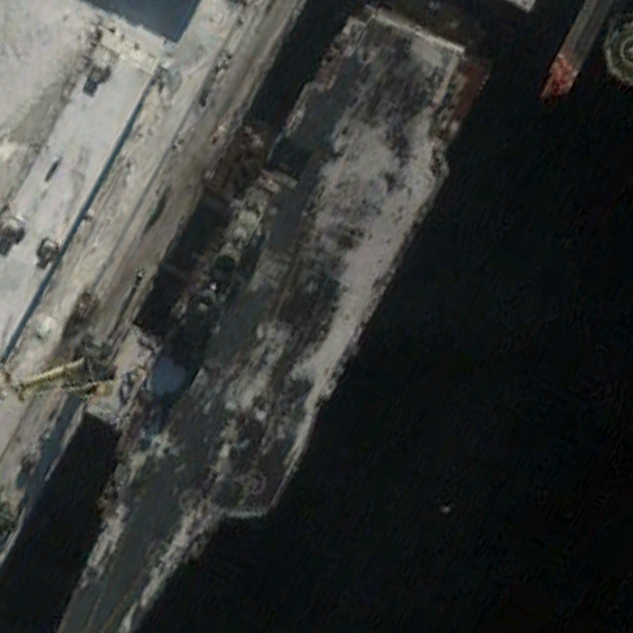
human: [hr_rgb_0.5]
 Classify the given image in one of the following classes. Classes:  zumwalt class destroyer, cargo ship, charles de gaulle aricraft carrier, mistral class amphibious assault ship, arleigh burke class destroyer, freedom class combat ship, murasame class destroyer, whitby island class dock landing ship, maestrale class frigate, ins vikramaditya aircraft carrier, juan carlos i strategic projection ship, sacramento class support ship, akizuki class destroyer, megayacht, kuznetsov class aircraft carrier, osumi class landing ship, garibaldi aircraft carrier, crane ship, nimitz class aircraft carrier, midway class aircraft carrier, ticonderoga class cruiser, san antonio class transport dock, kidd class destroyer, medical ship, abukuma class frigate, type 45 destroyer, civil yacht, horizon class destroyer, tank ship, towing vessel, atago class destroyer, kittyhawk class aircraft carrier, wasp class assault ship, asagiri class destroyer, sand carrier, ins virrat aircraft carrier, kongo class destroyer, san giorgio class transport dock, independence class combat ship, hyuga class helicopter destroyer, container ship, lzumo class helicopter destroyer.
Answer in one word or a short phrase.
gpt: Kuznetsov class aircraft carrier